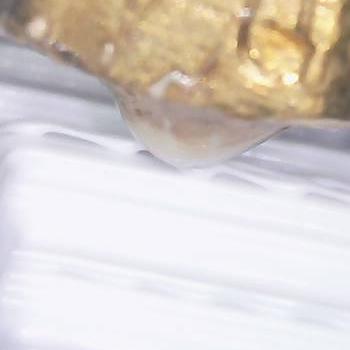
Flow rate: 37%